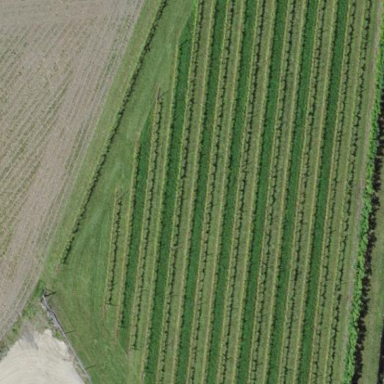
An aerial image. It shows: Vineyard where grapes are grown.